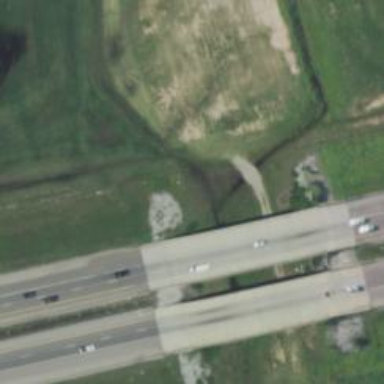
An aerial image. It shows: Viaduct bridge.